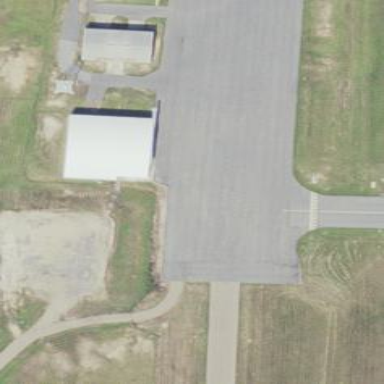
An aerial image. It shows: Apron at the airport.